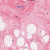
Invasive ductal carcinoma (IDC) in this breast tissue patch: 0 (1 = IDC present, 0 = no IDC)